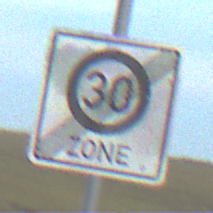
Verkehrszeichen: EndeZone30
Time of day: SunriseSunset
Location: Outdoor (RoadRail)
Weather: PartlyCloudy
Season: NotSpecified
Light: Natural